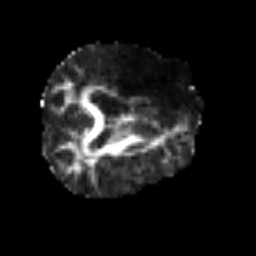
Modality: FA
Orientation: axial
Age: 64
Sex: male
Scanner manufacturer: siemens
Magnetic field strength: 3 T
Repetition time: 3.2 s
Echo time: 0.081 s